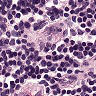
Metastatic tissue present: no